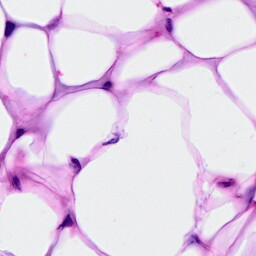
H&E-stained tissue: Breast